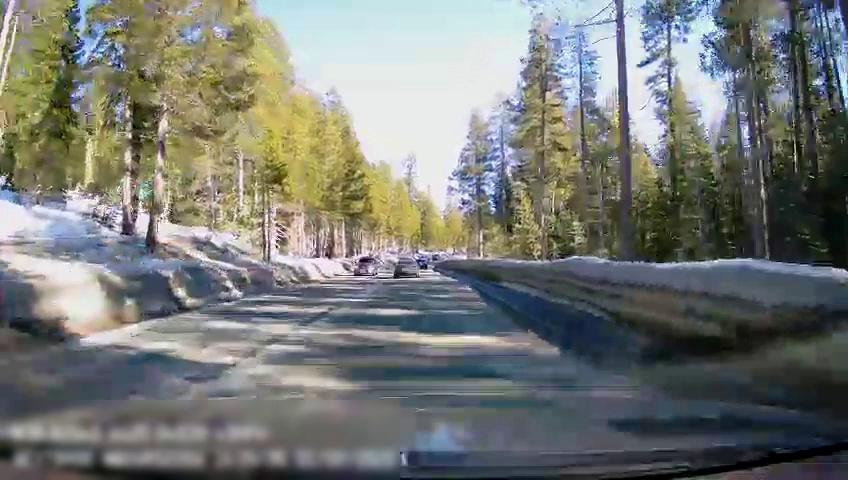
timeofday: Day
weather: Snowy
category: Drivable Space
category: Vehicles | Car
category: Vehicles | Car
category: Vehicles | Car